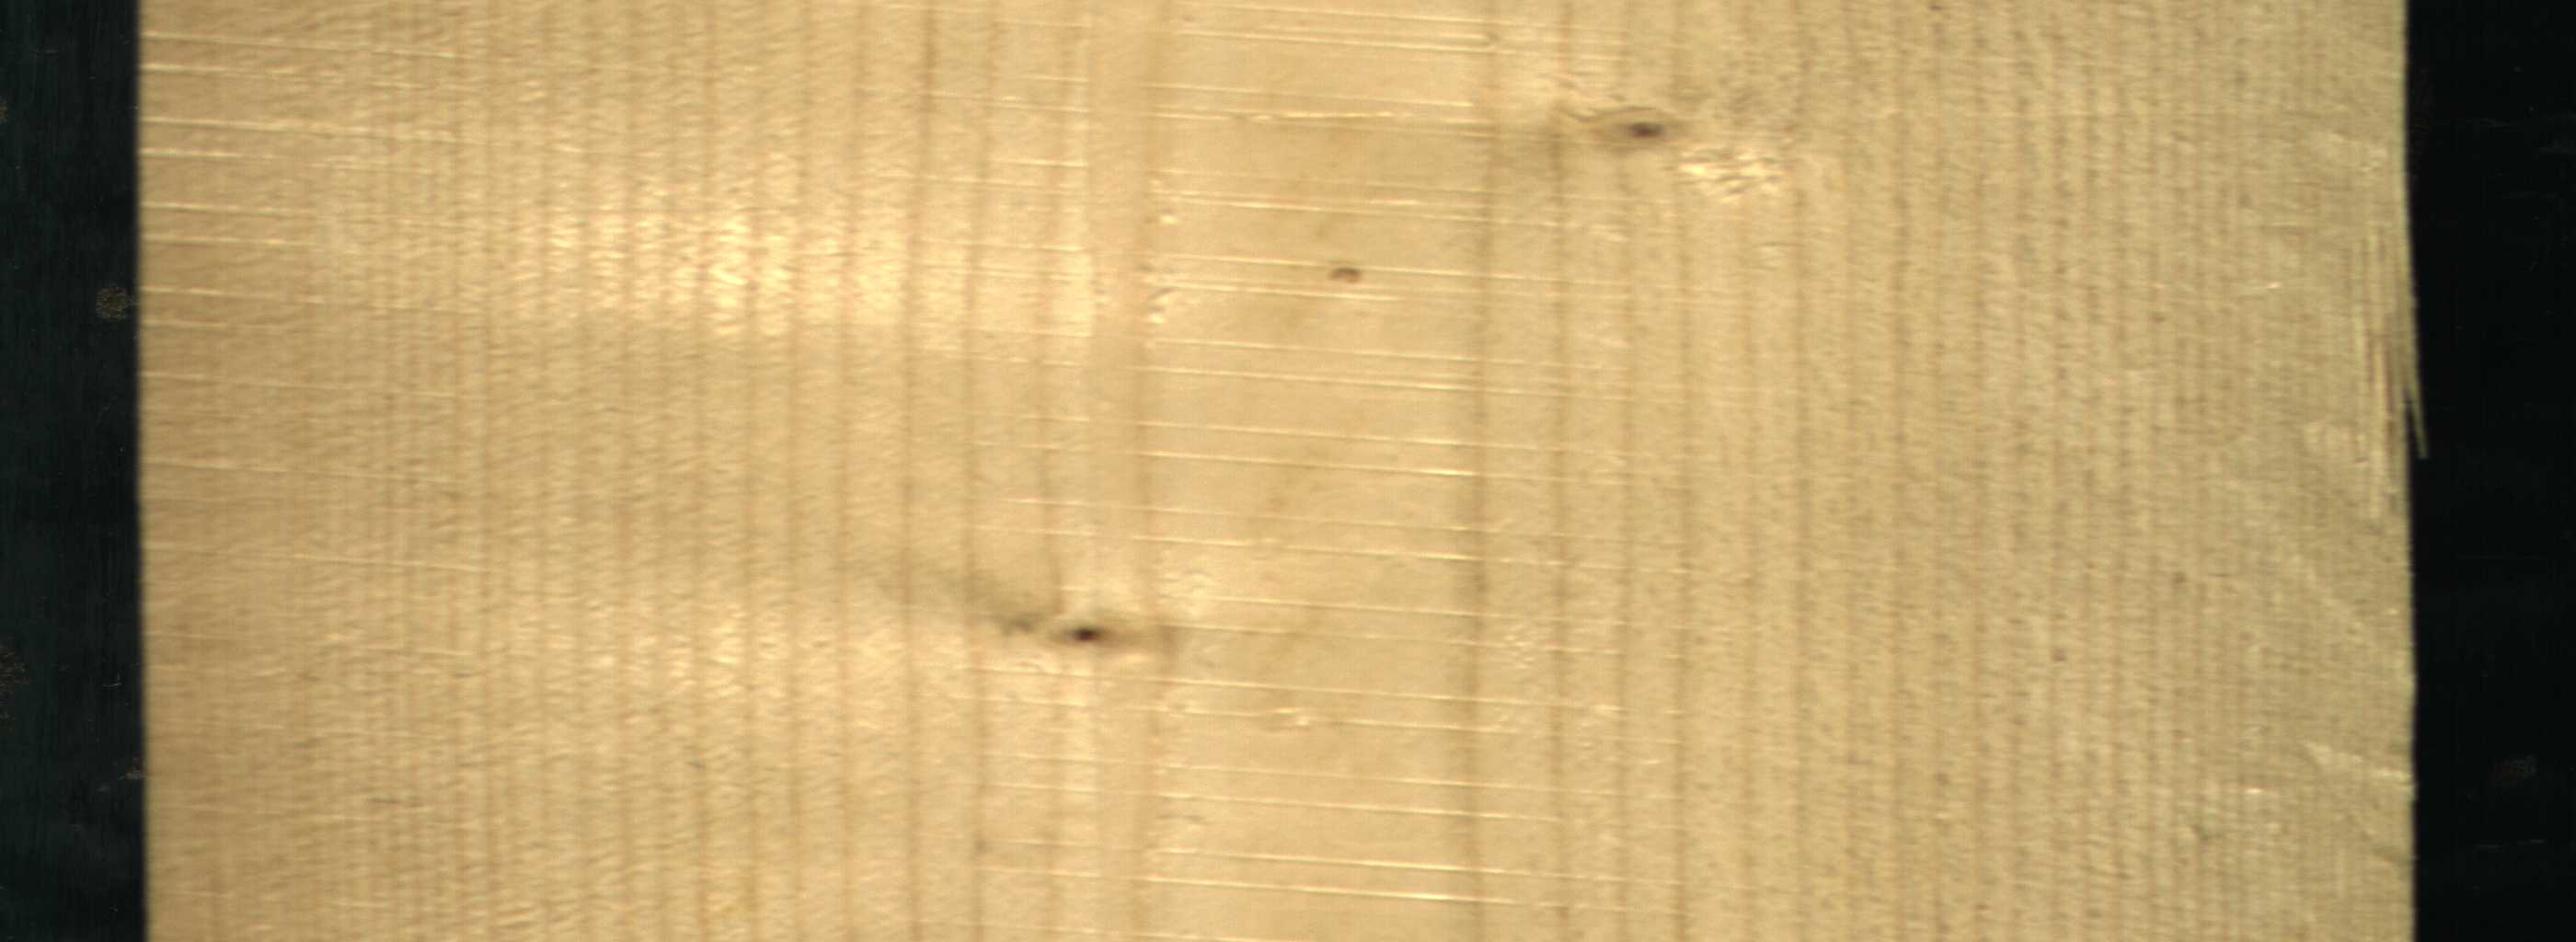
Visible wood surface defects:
Live_Knot
Live_Knot